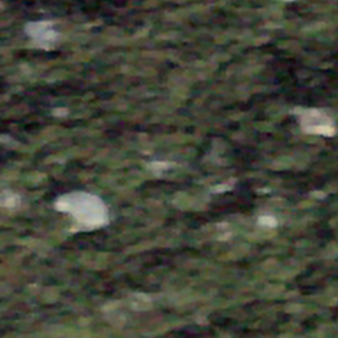
Label: other